Brain MRI, t1w sequence, axial 2D slice.
Patient: age 35, sex F, weight 78 kg, height 1.78 m
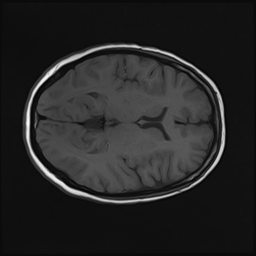